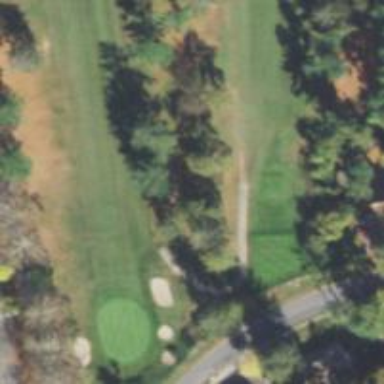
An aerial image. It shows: Rough grass area on golf course.